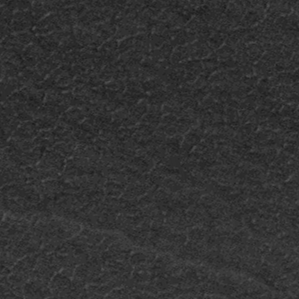
Label: frost